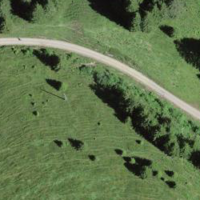
EUNIS habitat code: 41
Species observed at this site:
Ranunculus acris
Caltha palustris
Parnassia palustris
Ranunculus repens